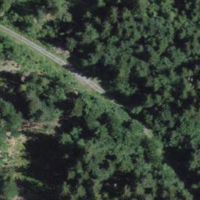
EUNIS habitat code: 44
Species observed at this site:
Hippocrepis emerus